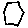
Label: hexagon